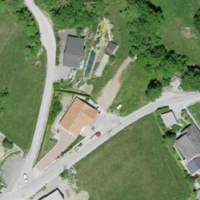
EUNIS habitat code: 55
Species observed at this site:
Plantago media
Galeopsis tetrahit